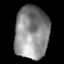
Tissue: lung
Cell type: Epithelial cells
Senescence score: 0.242
Nuclear area (px): 1761
Mean DAPI intensity: 138.991